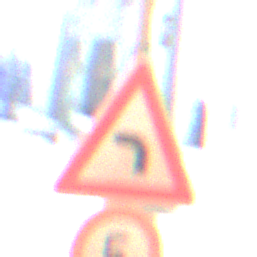
Verkehrszeichen: KurveLinks
Zusatzzeichen unten: Geschwindigkeit5
Umgebung: Outdoor, Urban
Tageszeit: Night
Wetter: Overcast
Licht: Artificial
Jahreszeit: Winter
Kontrast: MediumContrast